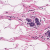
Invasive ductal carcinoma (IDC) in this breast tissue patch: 0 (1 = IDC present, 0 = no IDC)